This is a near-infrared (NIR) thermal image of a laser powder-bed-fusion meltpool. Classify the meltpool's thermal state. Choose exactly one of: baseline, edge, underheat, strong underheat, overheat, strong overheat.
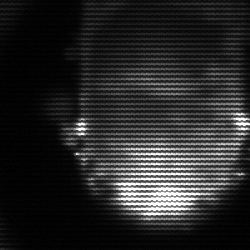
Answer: baseline